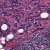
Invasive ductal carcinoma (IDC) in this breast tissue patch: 1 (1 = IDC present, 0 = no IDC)